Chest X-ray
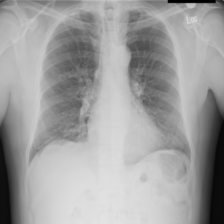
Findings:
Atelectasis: positive
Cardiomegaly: negative
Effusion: negative
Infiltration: negative
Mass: negative
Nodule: negative
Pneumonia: negative
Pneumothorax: negative
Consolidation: negative
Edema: negative
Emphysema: negative
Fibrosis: negative
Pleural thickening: negative
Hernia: negative